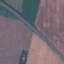
Land use / land cover: Highway